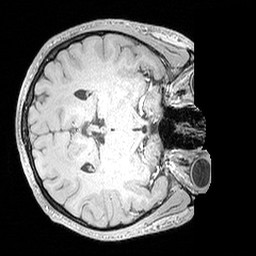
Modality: MP2RAGE
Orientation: axial
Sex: male
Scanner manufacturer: siemens
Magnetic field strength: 3 T
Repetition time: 5 s
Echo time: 0.00292 s